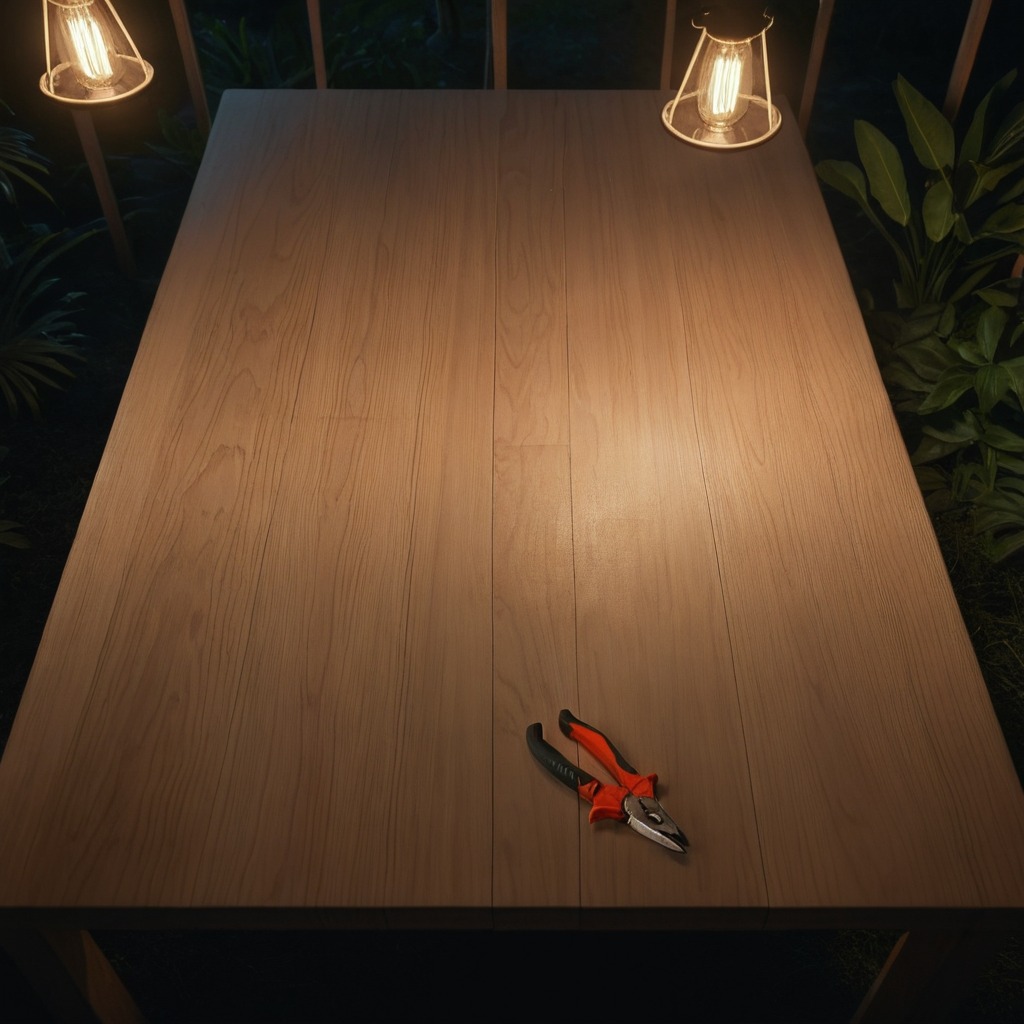
A plier is lying on the wooden table.